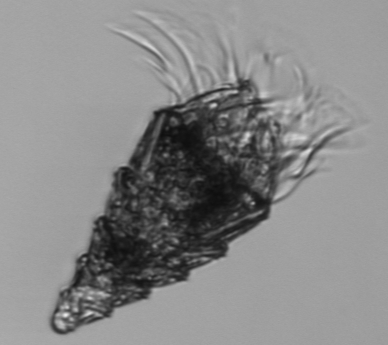
Label: Laboea_strobila